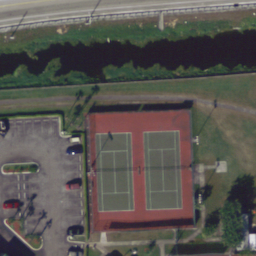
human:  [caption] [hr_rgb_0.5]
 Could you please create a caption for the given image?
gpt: There are two tennis courts arranged neatly with some plants and cars beside .

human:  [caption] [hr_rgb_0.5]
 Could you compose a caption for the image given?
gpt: Two tennis courts arranged neatly are surrounded by some trees and cars .

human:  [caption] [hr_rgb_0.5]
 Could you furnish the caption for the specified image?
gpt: Two tennis courts arranged neatly with some plants surrounded .

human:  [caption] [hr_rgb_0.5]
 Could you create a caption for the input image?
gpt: There are two tennis courts arranged neatly with some plants and cars beside .

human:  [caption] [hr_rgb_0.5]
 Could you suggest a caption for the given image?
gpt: There are two tennis courts arranged neatly and surrounded by some plants .